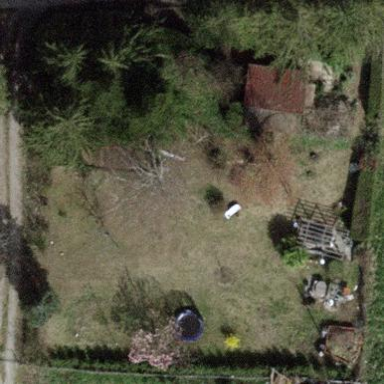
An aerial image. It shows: Garden that is leisure land.